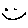
Label: smiley face